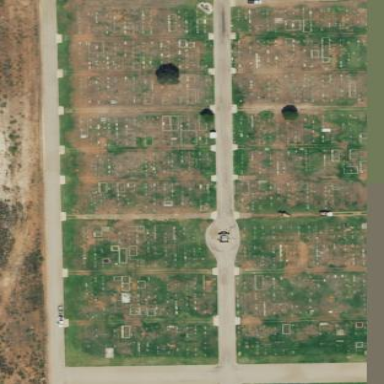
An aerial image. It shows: Cemetery.